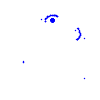
Particle: pion